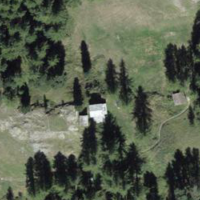
EUNIS habitat code: 41
Species observed at this site:
Marmota marmota
Tanacetum vulgare
Centaurea scabiosa